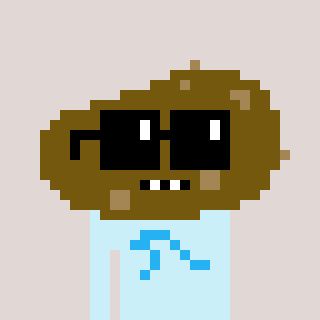
a pixel art character with square black sunglasses, a potato-shaped head and a cold-colored body on a warm background